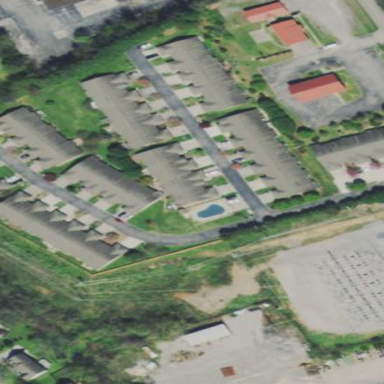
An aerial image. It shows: Condominium in residential area.